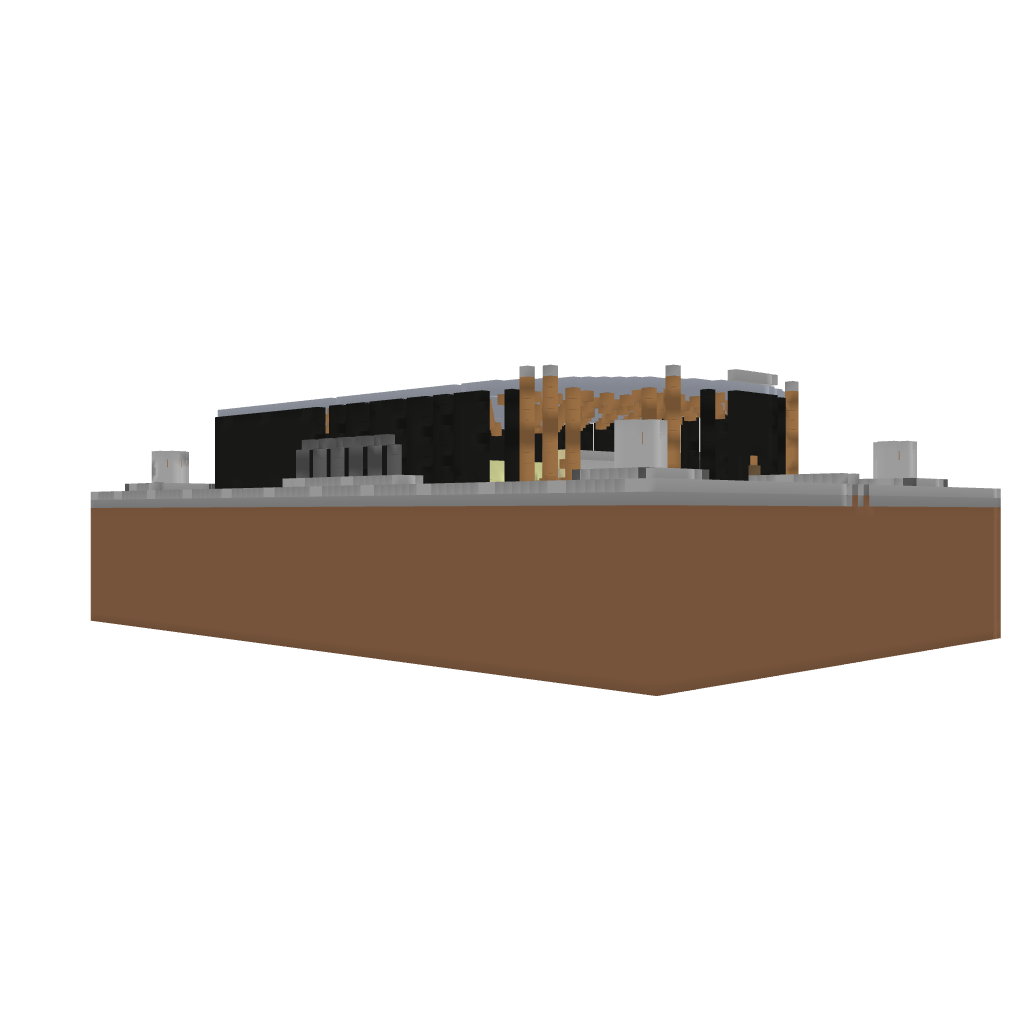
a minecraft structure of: Swimming Centre